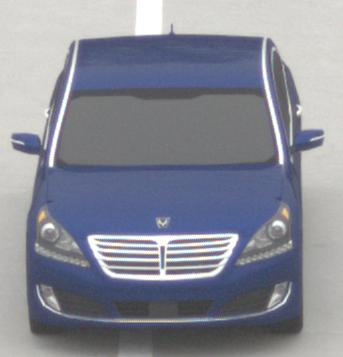
Make: Hyundai
Model: Equus
Detailed model: Gen. 2 VI
Model produced from: 2009
Model produced until: 2016
Doors: 4
Color: blue
Road condition: dry road
Daytime: midday
Contrast: low contrast